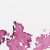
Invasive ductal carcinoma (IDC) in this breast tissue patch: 0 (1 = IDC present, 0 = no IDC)